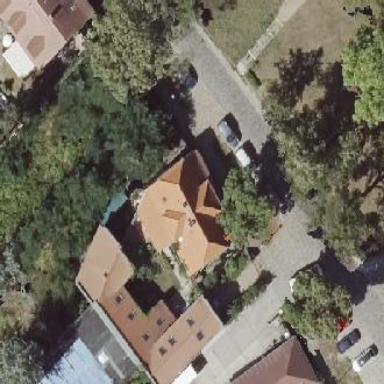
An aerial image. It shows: Detached building.